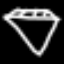
Label: diamond